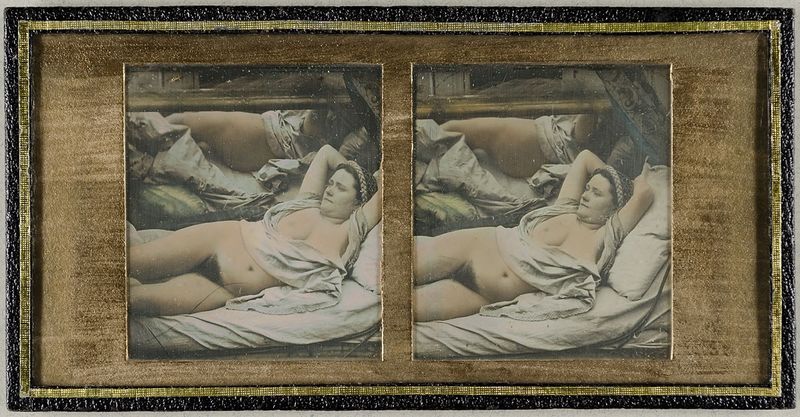
Titel: Liegender weiblicher Akt vor einem Spiegel
Standort: Hamburg
Institution: Museum für Kunst und Gewerbe Hamburg
Schlagwörter: akt, frau, bild, gesten, spiegel, figur, frauenakt, fotografie, photographie, handkoloriert, aktdarstellung, daguerreotypie, stereofotografie, aktfotografie, weibliche, stereophotographie, aktphotographie, armhaltungen, handkolorierung, stereoskopische, stereoskopisches